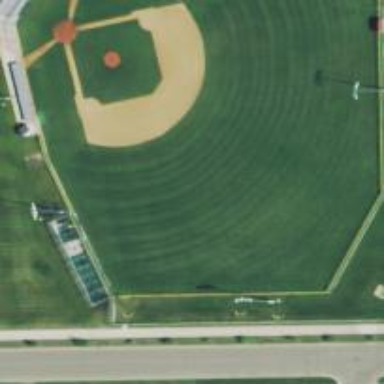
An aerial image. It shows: Baseball pitch for leisure and sports activities.